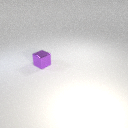
small purple metal cube